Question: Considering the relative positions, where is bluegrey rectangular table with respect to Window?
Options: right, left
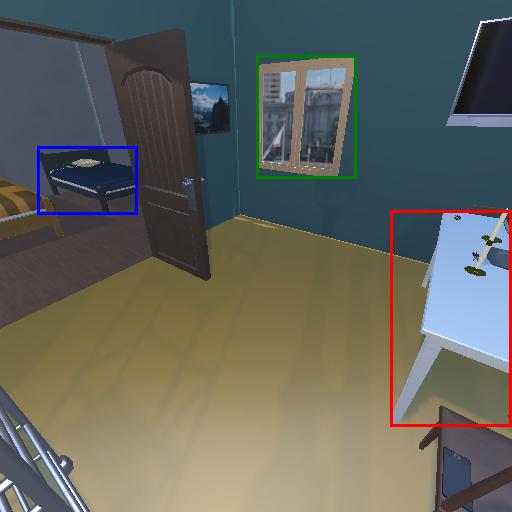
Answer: right